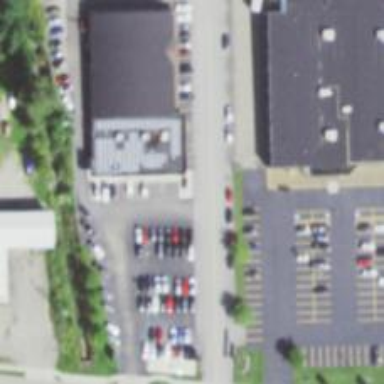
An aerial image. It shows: Parking space.